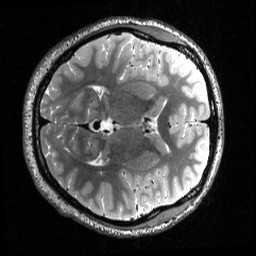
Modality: T2w
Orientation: axial
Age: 18
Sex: female
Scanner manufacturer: siemens
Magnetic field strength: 3 T
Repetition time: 3.2 s
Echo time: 0.566 s